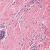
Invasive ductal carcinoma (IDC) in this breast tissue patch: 0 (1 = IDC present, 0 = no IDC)